Interaction volume radius: 5 \u00c5
Interaction volume height: 10 \u00c5
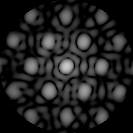
Disorder parameter: 0.2533